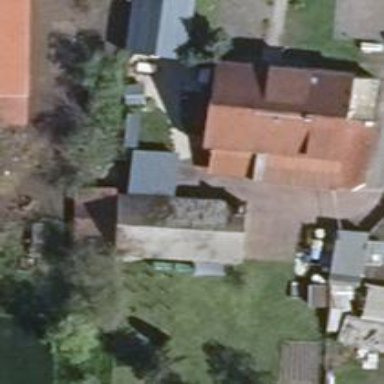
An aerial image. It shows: Building with flat roof. The building has different parts.